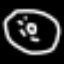
Label: donut